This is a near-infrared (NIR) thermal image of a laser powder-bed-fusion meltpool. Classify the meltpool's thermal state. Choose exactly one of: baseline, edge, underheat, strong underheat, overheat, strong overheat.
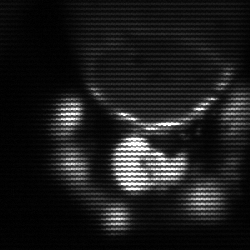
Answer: edge